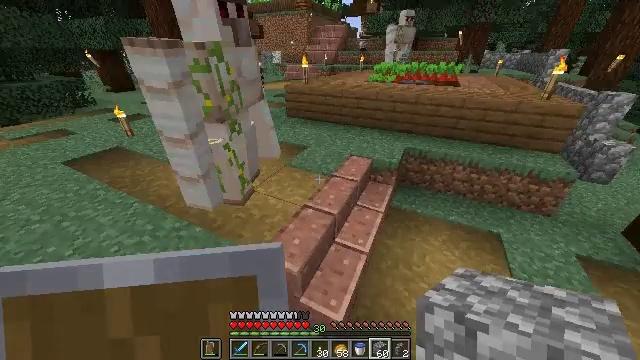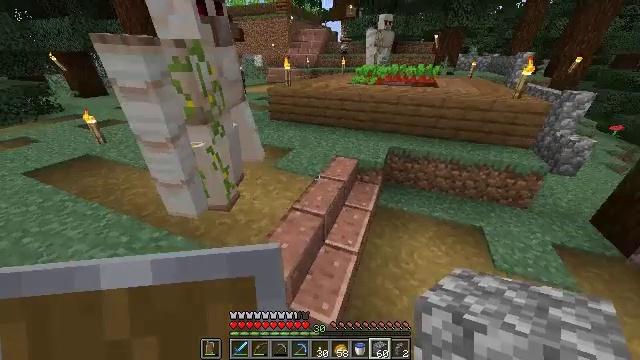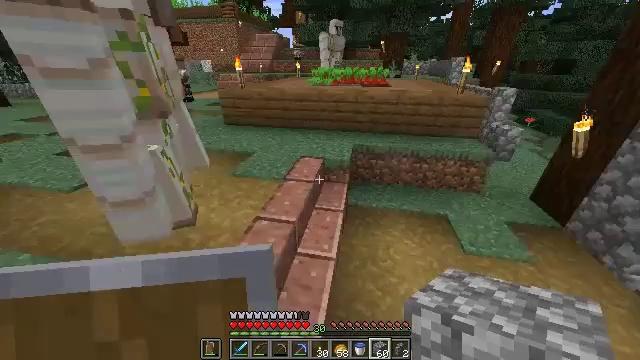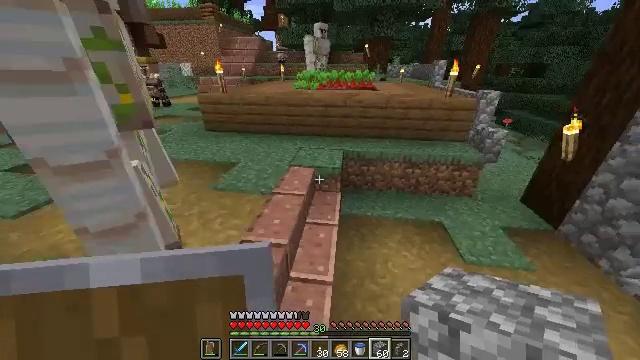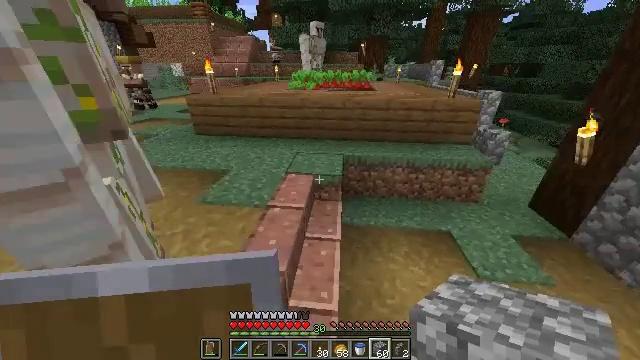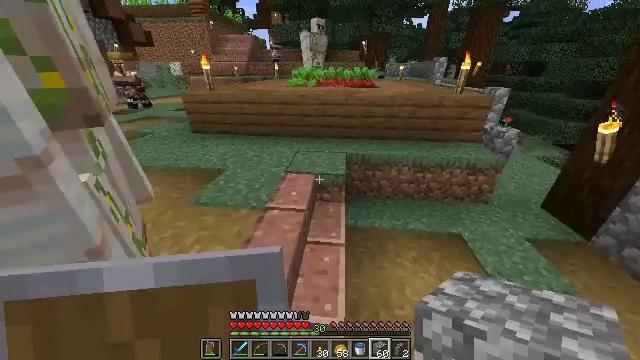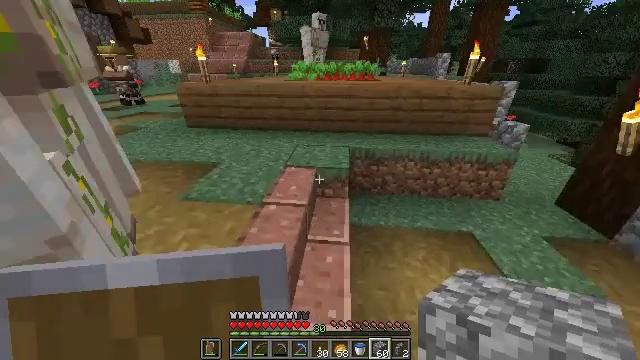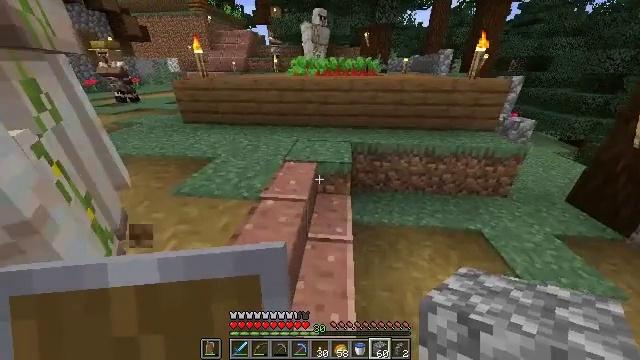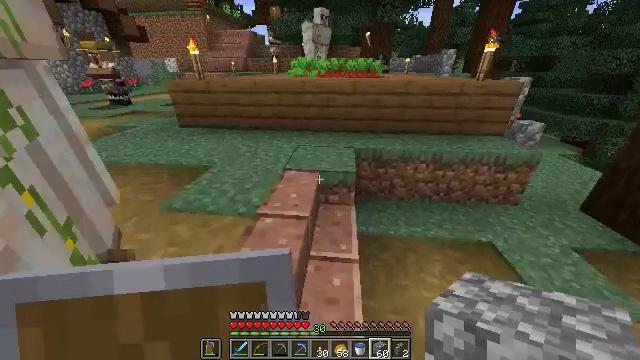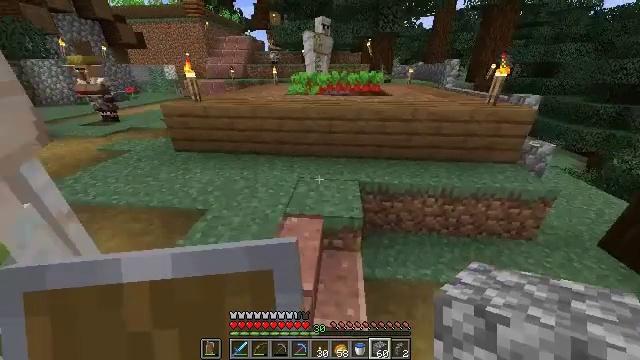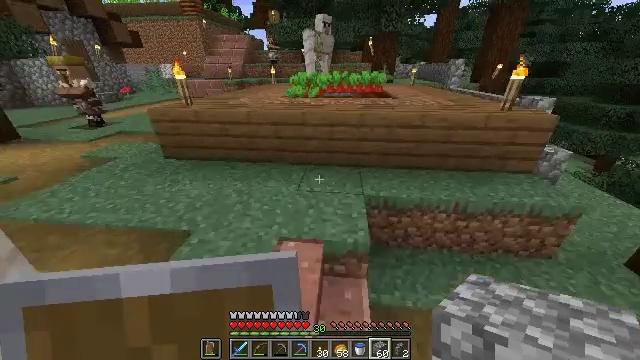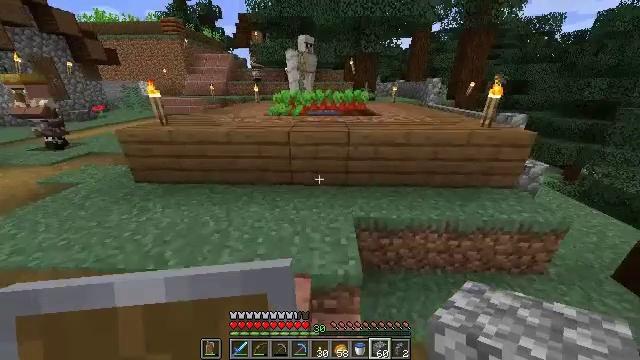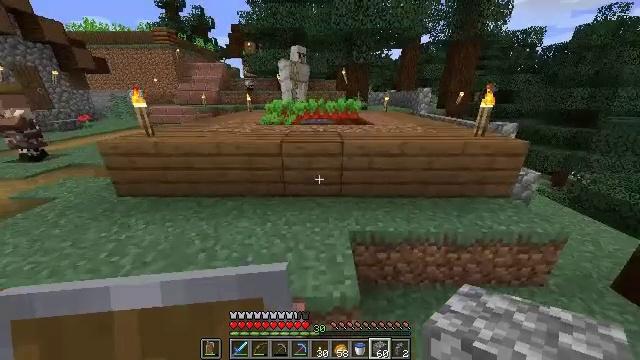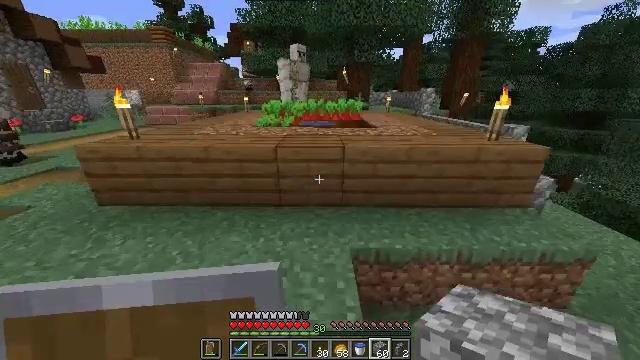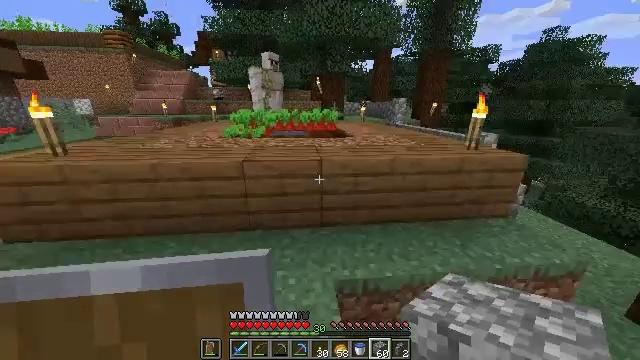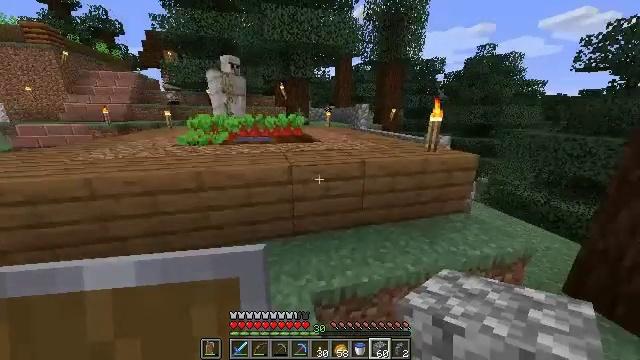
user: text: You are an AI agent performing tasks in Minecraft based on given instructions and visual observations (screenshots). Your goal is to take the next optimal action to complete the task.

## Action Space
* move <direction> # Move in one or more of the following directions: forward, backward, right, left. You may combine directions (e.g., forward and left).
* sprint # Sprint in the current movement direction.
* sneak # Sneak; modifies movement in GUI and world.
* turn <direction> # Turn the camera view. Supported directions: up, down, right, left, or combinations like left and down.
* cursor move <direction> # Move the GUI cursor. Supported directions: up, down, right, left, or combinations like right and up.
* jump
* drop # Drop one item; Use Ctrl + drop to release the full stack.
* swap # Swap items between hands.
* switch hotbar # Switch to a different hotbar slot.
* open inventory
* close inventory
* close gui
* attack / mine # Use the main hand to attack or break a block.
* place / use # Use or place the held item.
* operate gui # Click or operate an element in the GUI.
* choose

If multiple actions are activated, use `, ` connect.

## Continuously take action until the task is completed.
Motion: motion action
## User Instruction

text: Attack the cobblestone wall to dismantle it.
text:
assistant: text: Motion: move forward, turn right
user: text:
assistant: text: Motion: move forward, turn right and up
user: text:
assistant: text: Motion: move forward, turn right
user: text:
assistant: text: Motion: move forward, turn right
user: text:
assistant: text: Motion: move forward
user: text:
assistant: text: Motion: move forward
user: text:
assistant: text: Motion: move forward
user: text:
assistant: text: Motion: move forward
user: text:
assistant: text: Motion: move forward
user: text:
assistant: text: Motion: move forward
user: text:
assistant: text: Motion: move forward, turn right and up
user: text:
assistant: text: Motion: move forward, turn right and up
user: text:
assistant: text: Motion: move forward
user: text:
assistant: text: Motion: move forward, turn right and up
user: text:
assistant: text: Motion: move forward and move left, turn right and up
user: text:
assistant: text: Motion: move forward and move left, turn right and up
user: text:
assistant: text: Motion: move forward and move left, turn right
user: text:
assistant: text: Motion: move forward and move left, turn right and down
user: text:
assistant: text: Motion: move forward and move left, turn right and down
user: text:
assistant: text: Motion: move forward and move left, turn right and down, jump
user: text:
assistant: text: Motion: move forward and move left, turn right, jump
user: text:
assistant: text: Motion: move forward and move left, turn right
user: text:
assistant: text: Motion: move forward and move left, turn right and up
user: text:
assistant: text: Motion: turn right and up
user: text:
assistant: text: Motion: no_op
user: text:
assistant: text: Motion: no_op
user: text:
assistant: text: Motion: no_op
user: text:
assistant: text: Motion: no_op
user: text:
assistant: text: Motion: no_op
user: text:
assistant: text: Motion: move forward